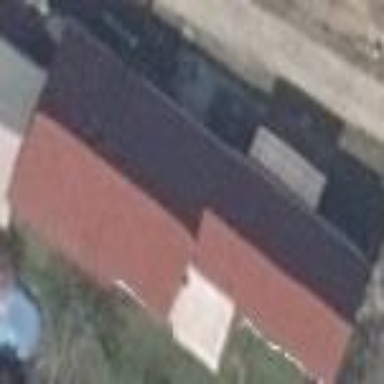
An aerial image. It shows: Gabled building.